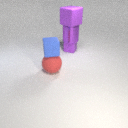
large purple metal cylinder below large purple rubber cube